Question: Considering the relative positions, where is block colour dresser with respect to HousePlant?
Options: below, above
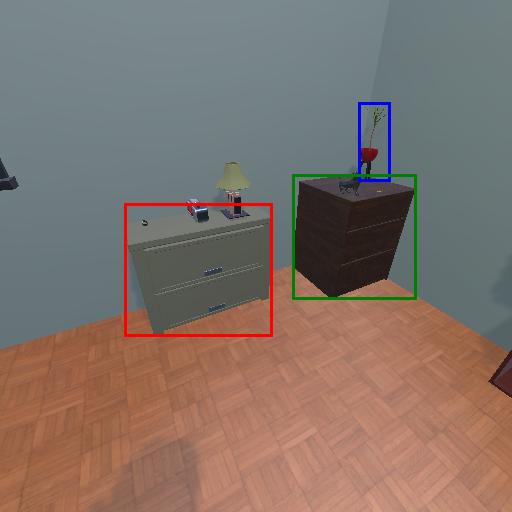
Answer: below